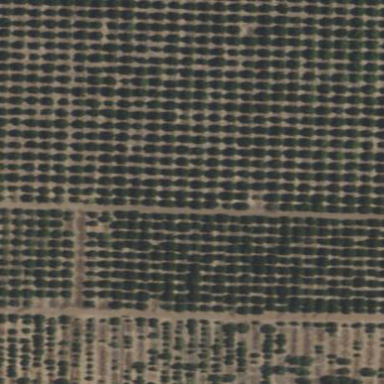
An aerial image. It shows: Picturesque agricultural property dedicated to orange trees within orchard.